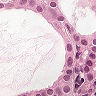
Metastatic tissue present: yes